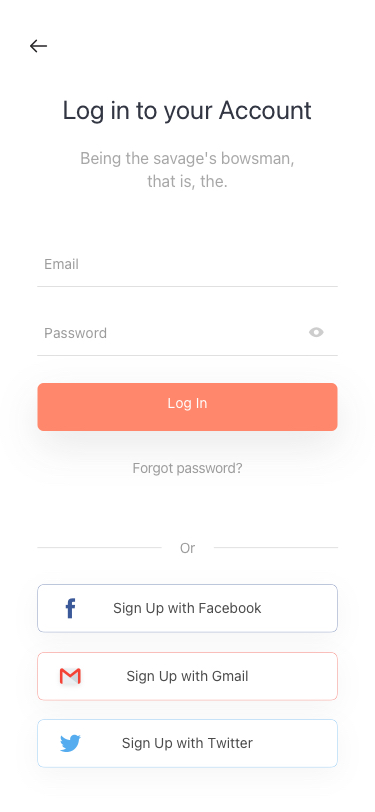
Text in this UI design:
Log in to your Account
Log In
Email
Password
Forgot password?
Being the savage's bowsman, that is, the.
Or
Sign Up with Facebook
Sign Up with Gmail
Sign Up with Twitter